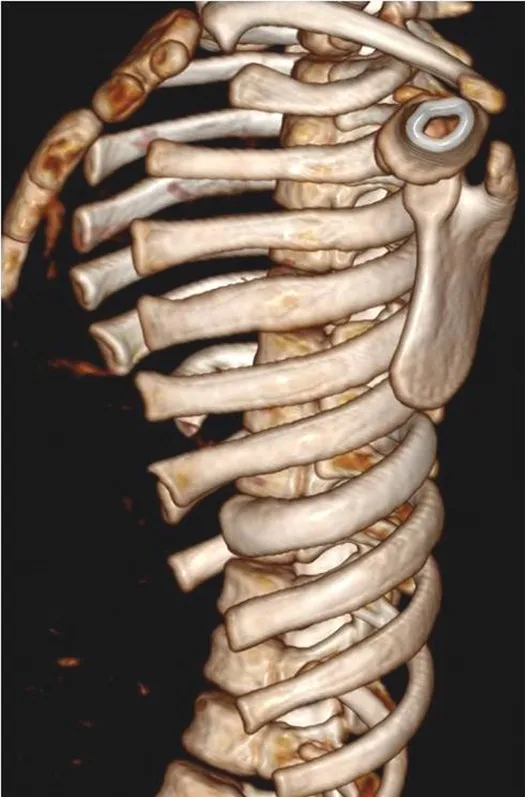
Three-dimensional reconstruction computed tomography scan of the chest 5 months before the operation; left lateral.
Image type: radiology (ct)